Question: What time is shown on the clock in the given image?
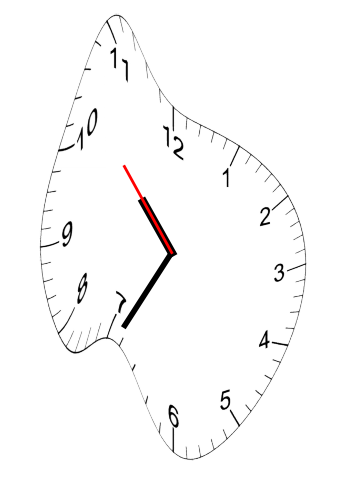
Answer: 10:34:53